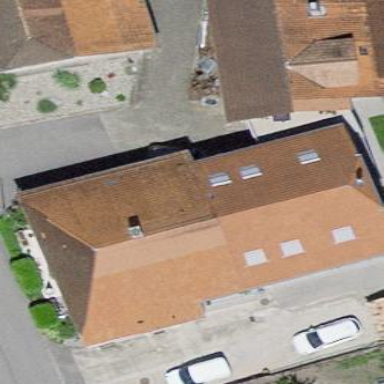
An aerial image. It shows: Residential building.